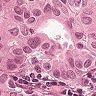
Metastatic tissue present: yes